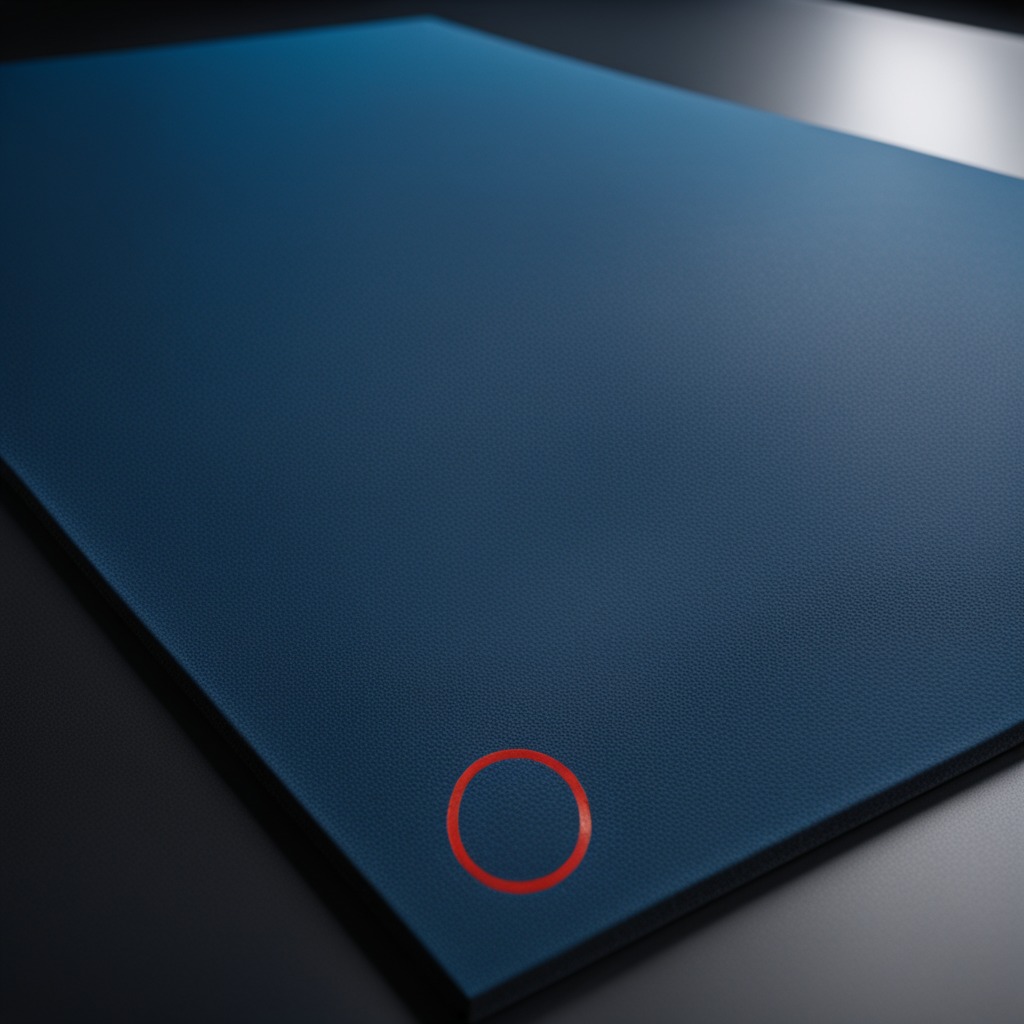
A rubber O-ring lies on the clean granite tabletop inside a workshop at night dim ambient light soft shadows worn but beneath the mat.